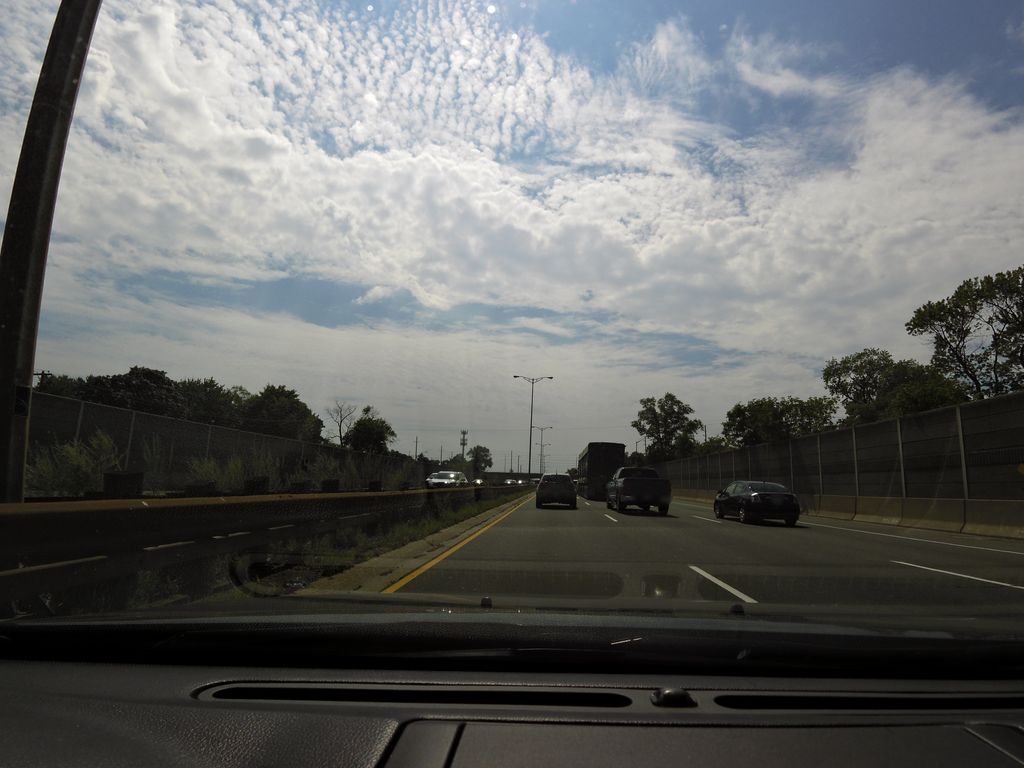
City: toronto